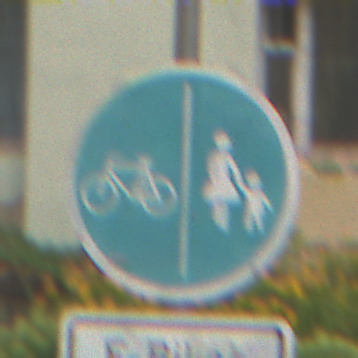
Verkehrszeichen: GetrennterRadUndGehwegRadwegLinks
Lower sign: BesondereFahrzeugeUndTransportgueter13
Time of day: MorningAfternoon
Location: Outdoor (Urban)
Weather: Overcast
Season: NotSpecified
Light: Natural